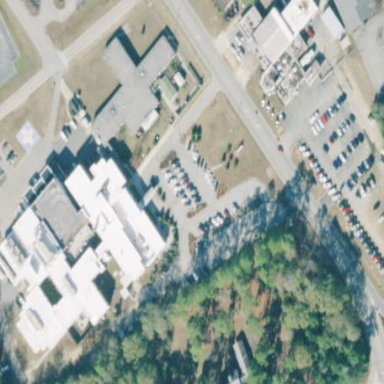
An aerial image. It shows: Healthcare facility identified as hospital.